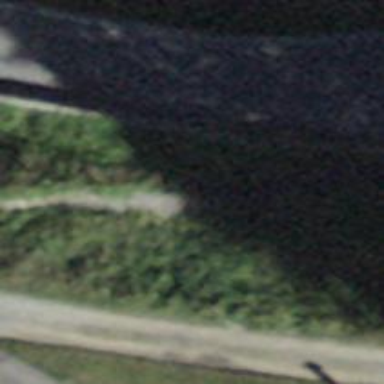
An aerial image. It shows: Path.